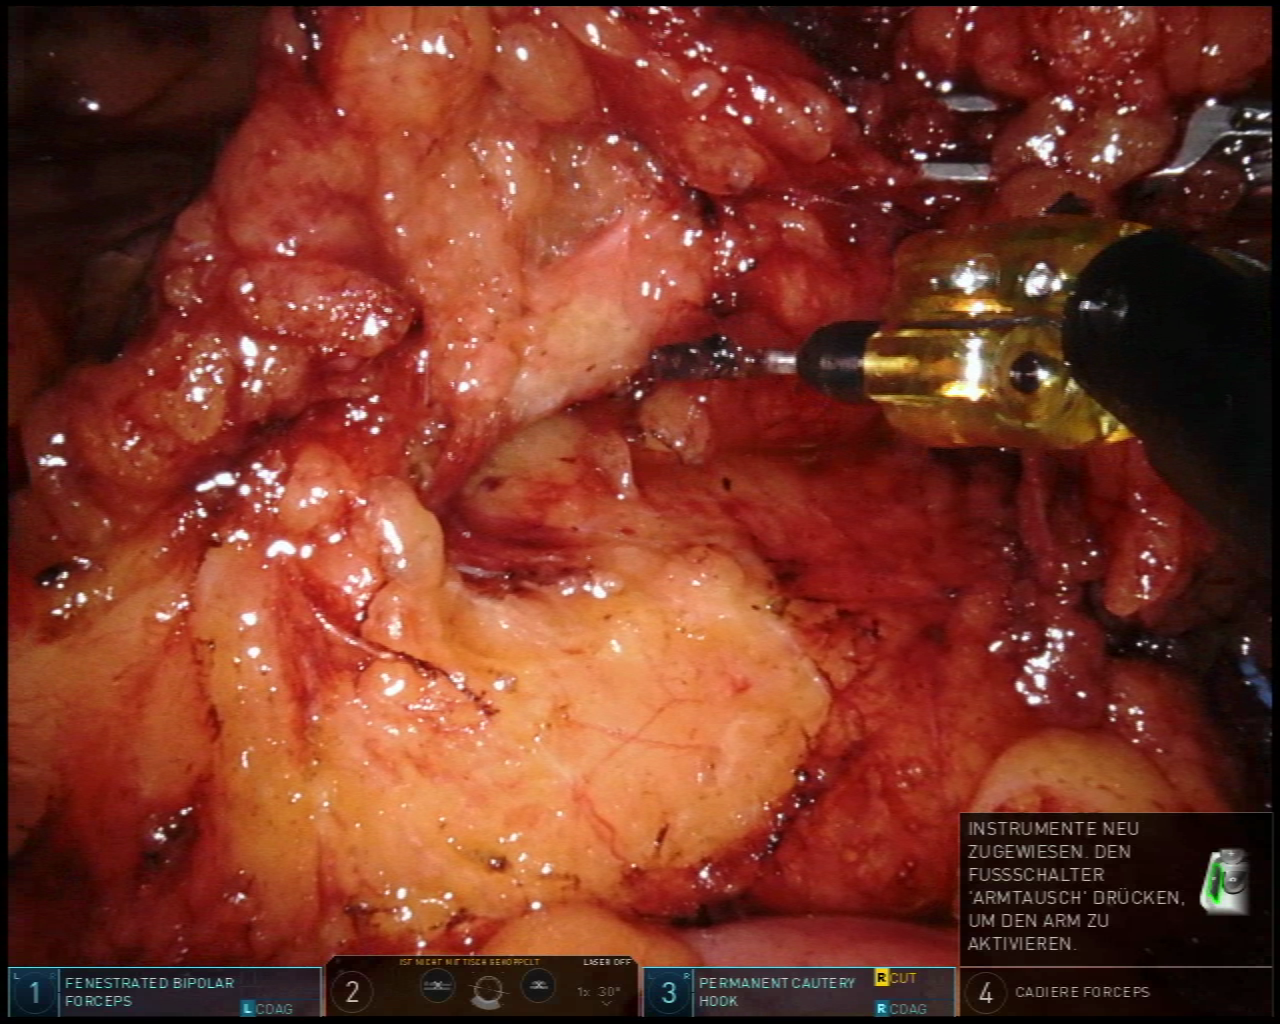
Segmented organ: inferior_mesenteric_artery
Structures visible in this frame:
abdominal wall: no
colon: yes
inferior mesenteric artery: yes
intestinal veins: no
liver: no
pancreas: no
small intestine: no
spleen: no
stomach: no
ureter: no
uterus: no
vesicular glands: no